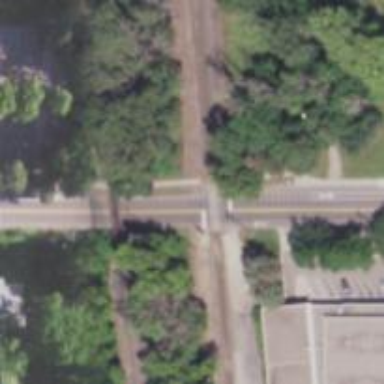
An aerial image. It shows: Tertiary road with sidewalk on the left.